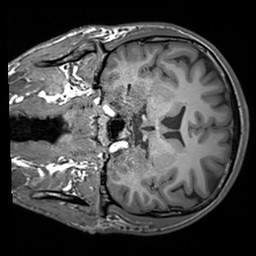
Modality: T1w
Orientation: coronal
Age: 29
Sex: male
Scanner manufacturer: siemens
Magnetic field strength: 3 T
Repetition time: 1.6 s
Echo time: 0.00238 s